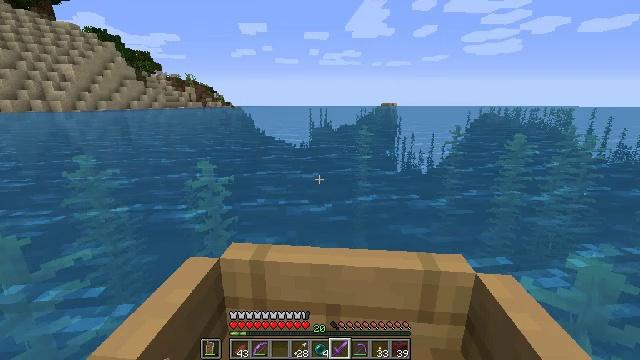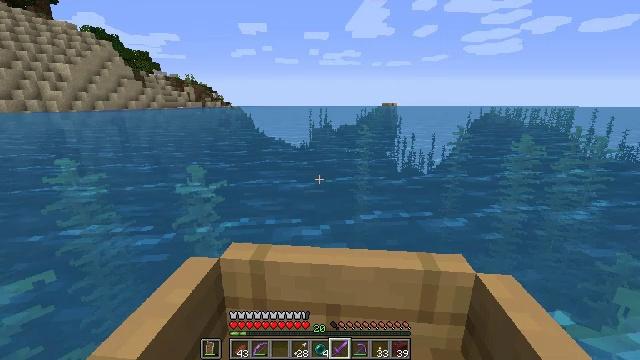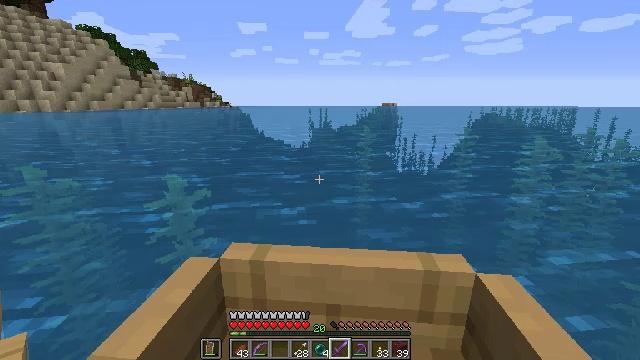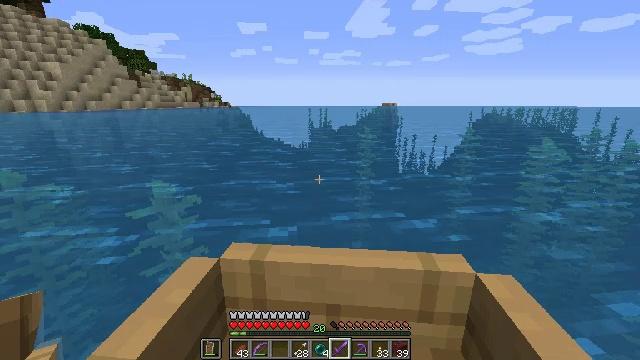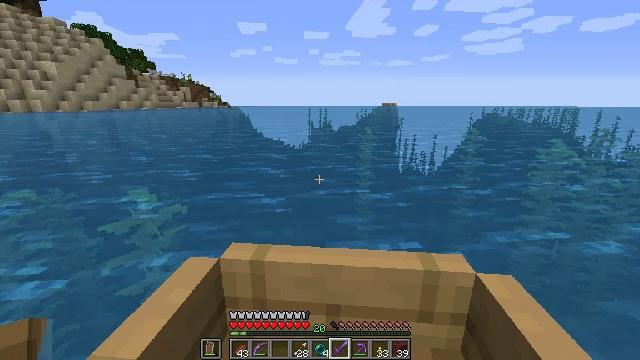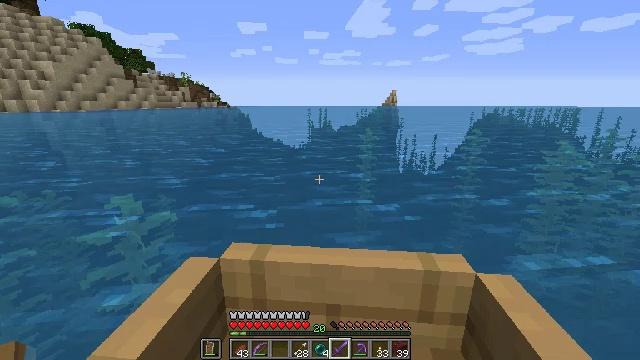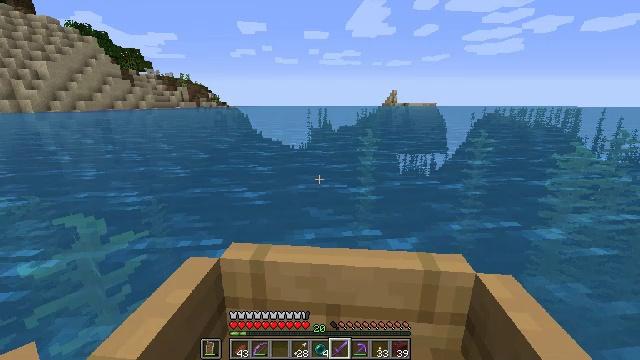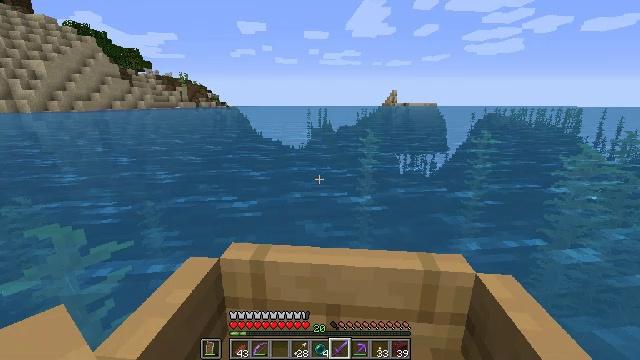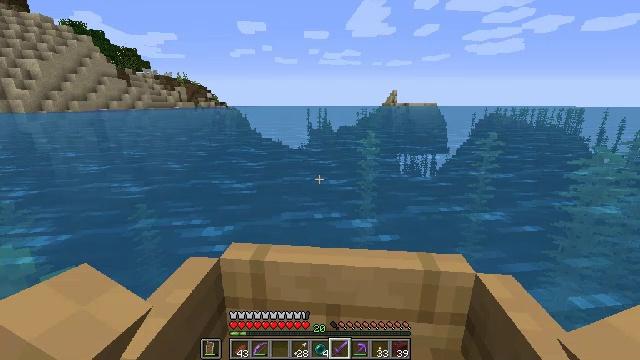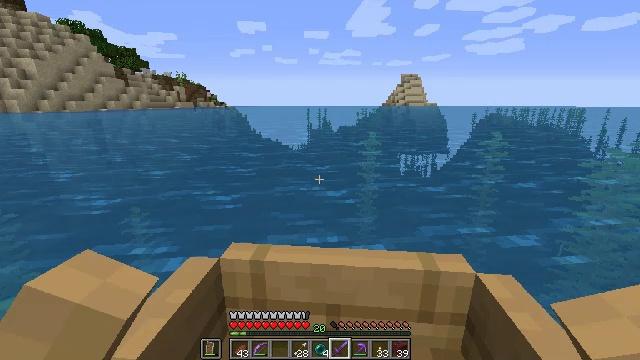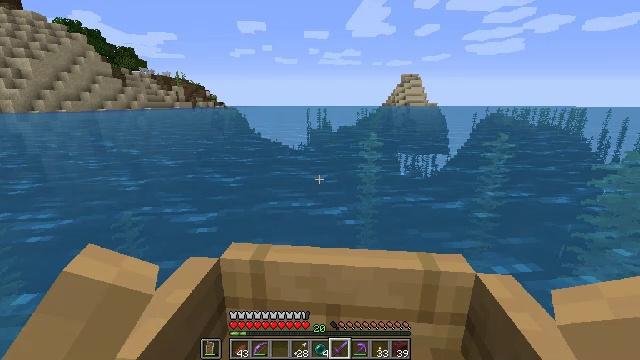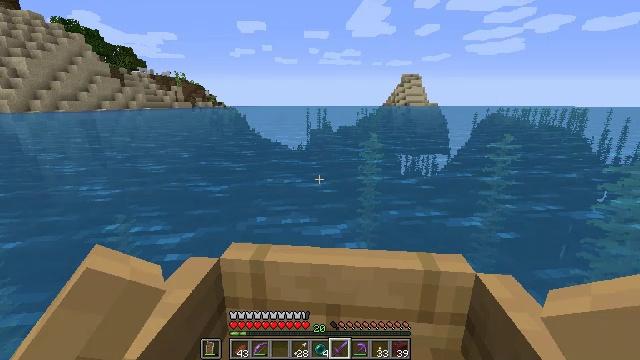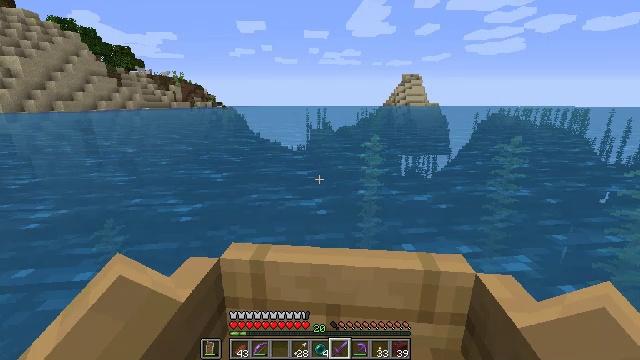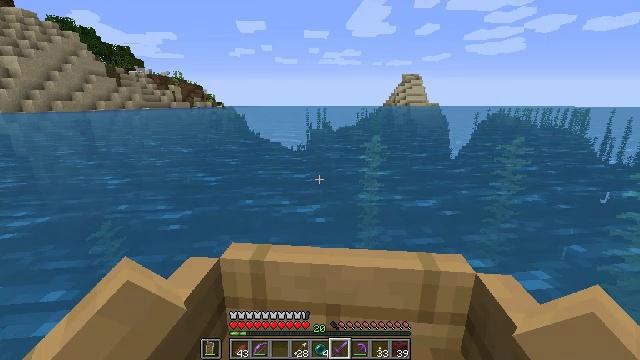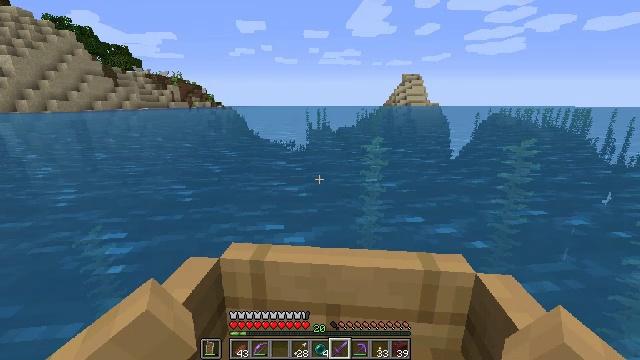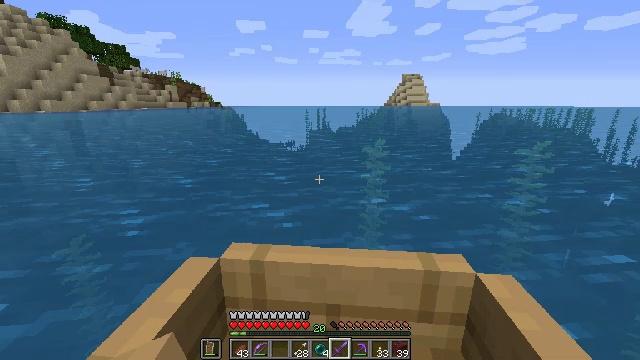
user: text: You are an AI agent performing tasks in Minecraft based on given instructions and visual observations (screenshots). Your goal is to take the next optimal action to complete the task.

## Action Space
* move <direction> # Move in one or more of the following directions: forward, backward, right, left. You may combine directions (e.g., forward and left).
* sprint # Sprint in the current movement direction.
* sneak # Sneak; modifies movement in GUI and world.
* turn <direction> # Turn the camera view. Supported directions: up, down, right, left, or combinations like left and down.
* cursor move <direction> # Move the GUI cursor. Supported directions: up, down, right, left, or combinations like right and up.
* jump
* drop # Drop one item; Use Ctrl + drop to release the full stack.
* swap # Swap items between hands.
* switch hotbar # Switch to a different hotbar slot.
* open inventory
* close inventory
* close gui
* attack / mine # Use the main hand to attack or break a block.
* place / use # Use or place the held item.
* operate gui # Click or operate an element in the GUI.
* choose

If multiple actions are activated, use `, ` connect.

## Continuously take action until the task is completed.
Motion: motion action
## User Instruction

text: Craft blaze powder.
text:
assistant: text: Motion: move forward
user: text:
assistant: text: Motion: move forward
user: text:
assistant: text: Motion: move forward
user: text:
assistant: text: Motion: move forward
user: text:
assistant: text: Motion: move forward
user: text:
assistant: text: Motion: move forward
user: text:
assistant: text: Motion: move forward
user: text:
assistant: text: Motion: move forward
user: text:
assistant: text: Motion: move forward
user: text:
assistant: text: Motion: move forward
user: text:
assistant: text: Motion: move forward
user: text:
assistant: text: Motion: move forward
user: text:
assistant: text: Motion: move forward
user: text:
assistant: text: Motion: move forward
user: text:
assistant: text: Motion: move forward
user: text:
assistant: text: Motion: move forward
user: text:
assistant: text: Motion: move forward
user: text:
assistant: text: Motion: move forward
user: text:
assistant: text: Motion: move forward
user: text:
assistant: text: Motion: move forward
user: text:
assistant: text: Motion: move forward
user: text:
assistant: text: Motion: move forward
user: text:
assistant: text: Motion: move forward
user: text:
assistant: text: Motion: move forward
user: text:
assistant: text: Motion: move forward
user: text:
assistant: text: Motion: move forward
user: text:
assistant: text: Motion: move forward
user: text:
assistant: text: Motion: move forward
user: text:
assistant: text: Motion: move forward
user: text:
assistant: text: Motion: move forward